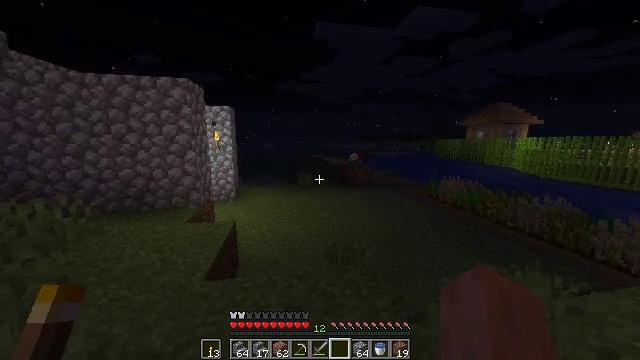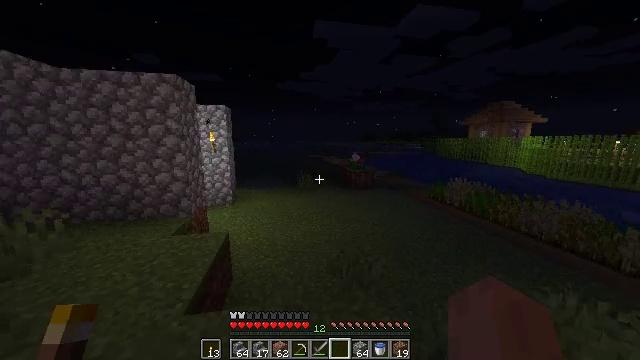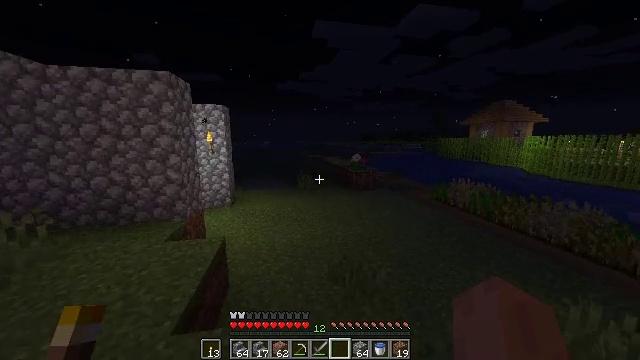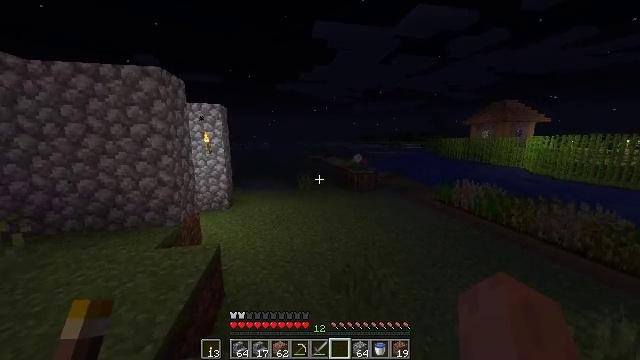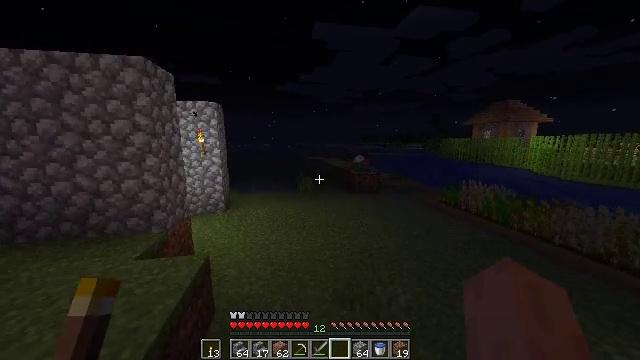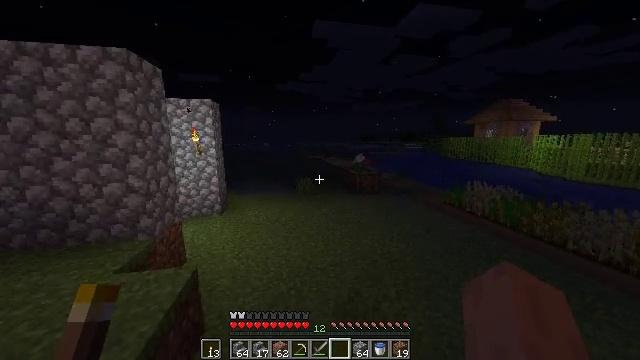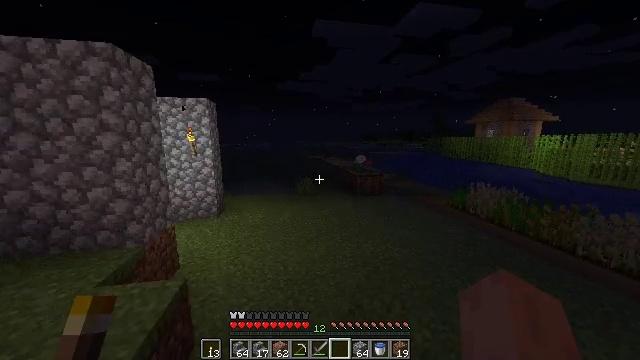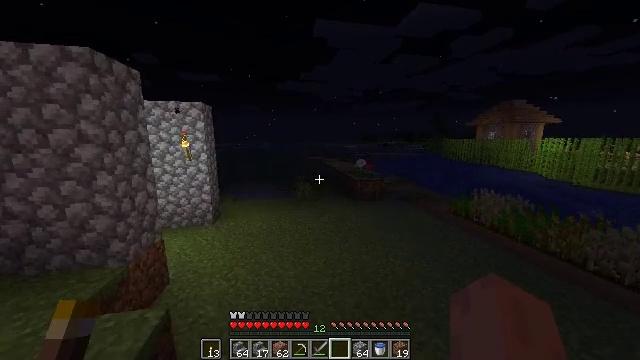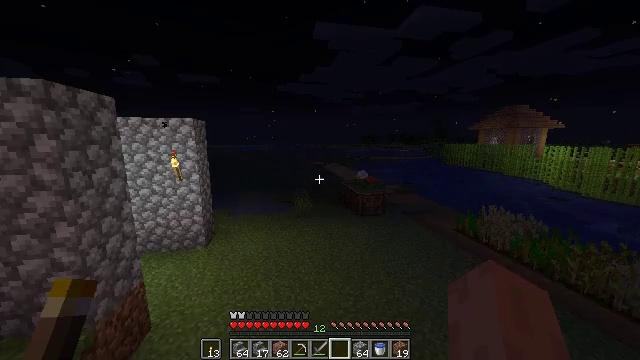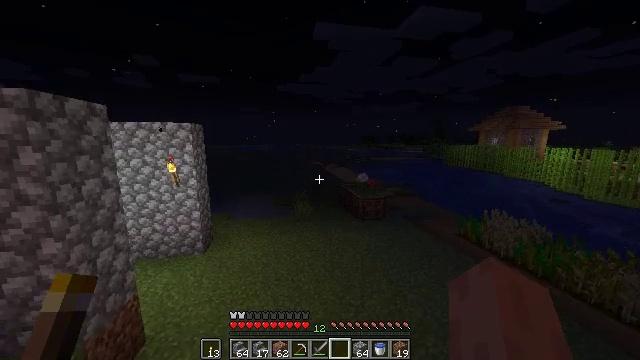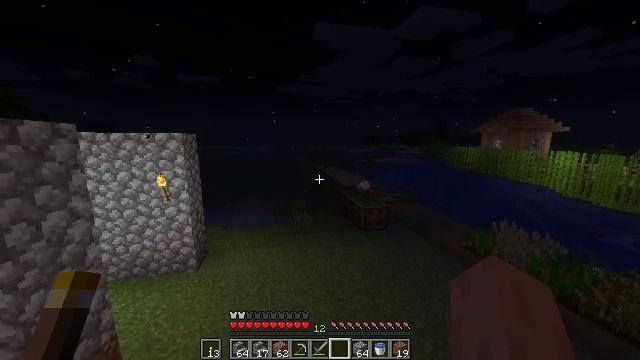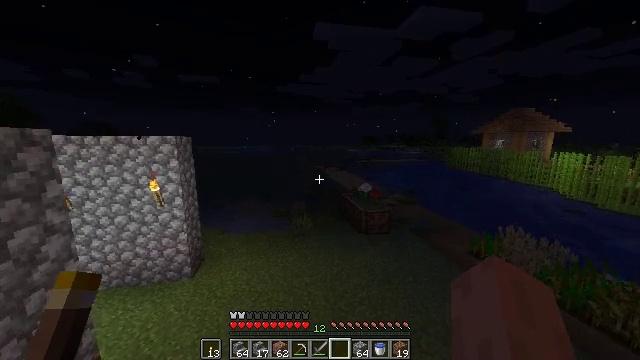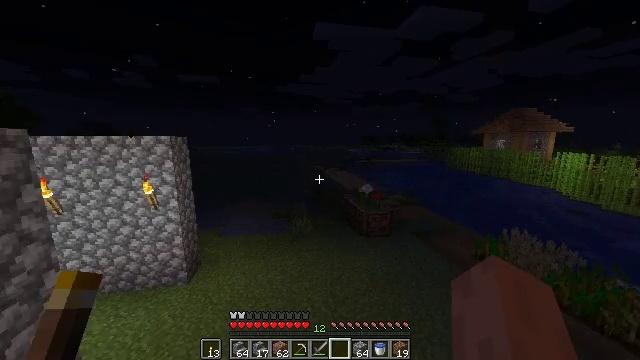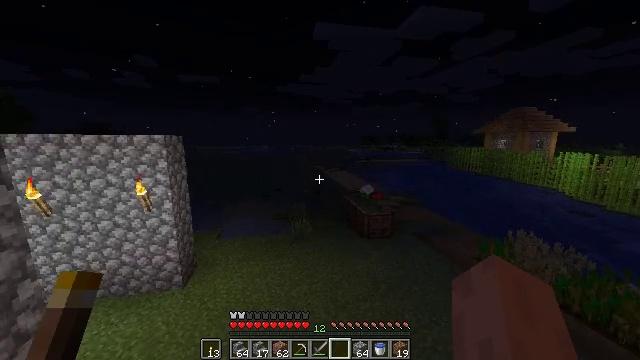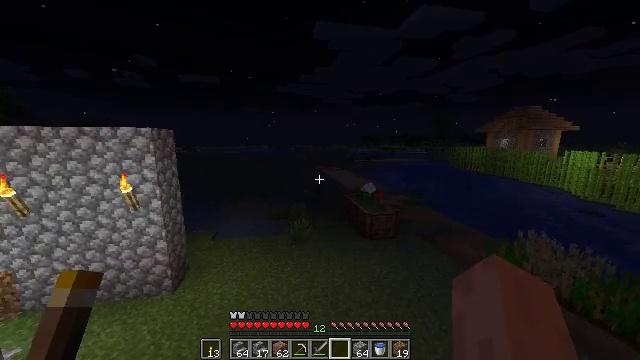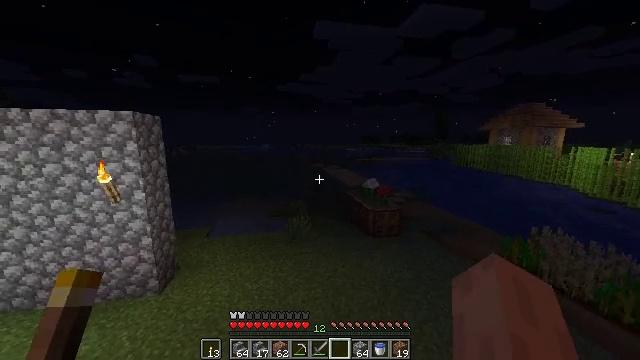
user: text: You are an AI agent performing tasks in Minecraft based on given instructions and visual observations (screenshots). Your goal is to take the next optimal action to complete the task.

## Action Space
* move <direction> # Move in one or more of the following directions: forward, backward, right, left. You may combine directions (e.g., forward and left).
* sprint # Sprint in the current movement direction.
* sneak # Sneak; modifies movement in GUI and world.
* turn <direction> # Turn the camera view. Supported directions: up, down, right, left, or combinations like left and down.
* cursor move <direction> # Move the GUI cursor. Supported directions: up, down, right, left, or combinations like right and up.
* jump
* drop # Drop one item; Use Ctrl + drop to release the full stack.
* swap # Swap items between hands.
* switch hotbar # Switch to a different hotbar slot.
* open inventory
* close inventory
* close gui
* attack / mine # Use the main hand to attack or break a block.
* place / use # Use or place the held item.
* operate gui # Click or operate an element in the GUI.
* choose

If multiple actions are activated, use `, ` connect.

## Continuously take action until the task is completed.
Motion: motion action
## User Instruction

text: Break the iron door.
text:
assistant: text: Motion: move forward, sprint, attack / mine
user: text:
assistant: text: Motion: move forward, sprint, attack / mine
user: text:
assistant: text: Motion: move forward, sprint, attack / mine
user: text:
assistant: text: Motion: move forward, sprint, attack / mine
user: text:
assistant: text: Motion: move forward, sprint, attack / mine
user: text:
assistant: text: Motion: move forward, sprint, attack / mine
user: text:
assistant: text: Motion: move forward, sprint, attack / mine, jump
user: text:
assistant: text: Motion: move forward, sprint, attack / mine, jump
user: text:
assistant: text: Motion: move forward, sprint, attack / mine, jump
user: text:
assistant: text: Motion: move forward, sprint, attack / mine, jump
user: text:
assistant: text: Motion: move forward, sprint, attack / mine, jump
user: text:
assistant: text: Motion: move forward, sprint, attack / mine
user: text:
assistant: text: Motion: move forward, sprint, attack / mine
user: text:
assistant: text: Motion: move forward, sprint, attack / mine
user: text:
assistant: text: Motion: move forward, sprint, attack / mine
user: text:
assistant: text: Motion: move forward, sprint, attack / mine
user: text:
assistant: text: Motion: move forward, sprint, turn left, attack / mine
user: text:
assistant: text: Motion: move forward, sprint, turn left, attack / mine
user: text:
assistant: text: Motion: move forward, sprint, attack / mine
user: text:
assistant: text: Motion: move forward, sprint, turn left, attack / mine
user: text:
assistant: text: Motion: move forward, sprint, attack / mine
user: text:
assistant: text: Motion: move forward, sprint, attack / mine
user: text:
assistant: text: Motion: move forward, sprint, attack / mine
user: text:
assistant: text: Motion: move forward, sprint, turn left, attack / mine
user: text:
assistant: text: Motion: move forward, sprint, turn left, attack / mine
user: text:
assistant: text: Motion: move forward, sprint, turn left, attack / mine
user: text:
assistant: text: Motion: move forward, sprint, turn left, attack / mine
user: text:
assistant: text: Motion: move forward, sprint, turn left, attack / mine
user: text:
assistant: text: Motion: move forward, sprint, attack / mine
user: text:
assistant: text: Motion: move forward, sprint, turn left, attack / mine